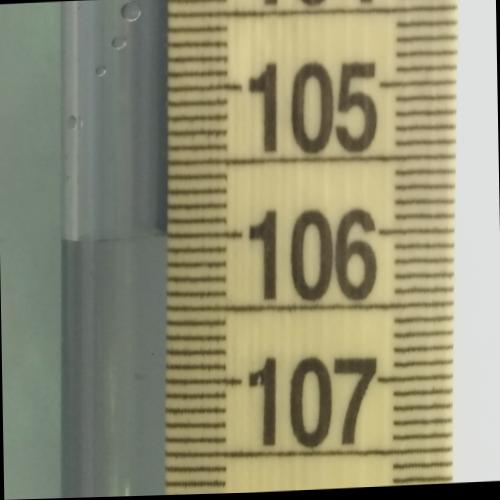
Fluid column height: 106.0 cm